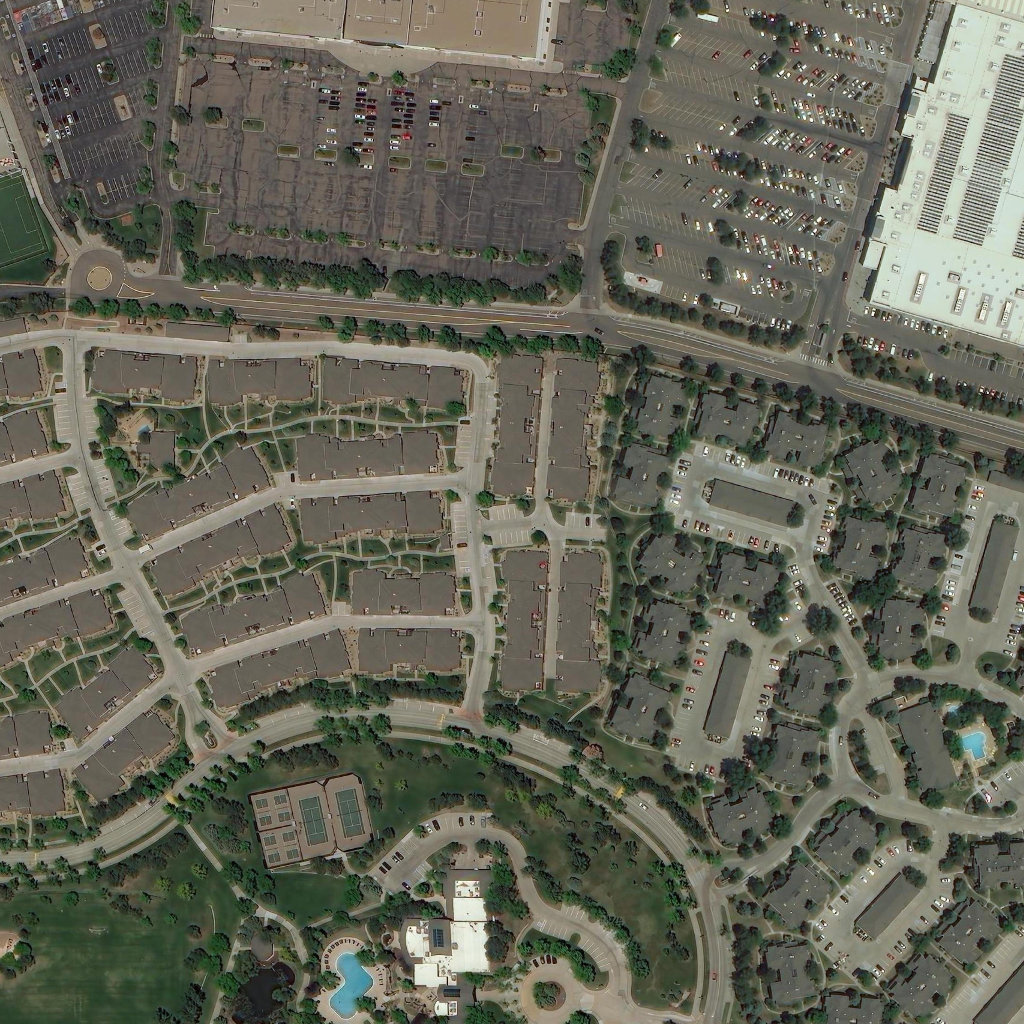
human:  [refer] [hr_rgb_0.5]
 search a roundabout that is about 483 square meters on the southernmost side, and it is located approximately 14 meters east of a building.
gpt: <box>[[50, 93, 57, 100, 0]]</box>

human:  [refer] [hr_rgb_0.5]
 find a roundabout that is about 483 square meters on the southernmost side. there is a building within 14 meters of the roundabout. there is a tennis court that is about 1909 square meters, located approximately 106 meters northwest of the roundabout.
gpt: <box>[[50, 93, 57, 100, 0]]</box>